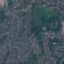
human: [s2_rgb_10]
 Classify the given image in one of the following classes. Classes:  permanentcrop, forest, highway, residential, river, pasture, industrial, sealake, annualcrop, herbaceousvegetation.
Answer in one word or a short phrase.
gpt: Residential